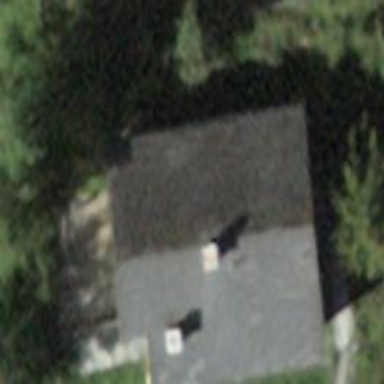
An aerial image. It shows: Building with gabled roof oriented along its length.